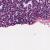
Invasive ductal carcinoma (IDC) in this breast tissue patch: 1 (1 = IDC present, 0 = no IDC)